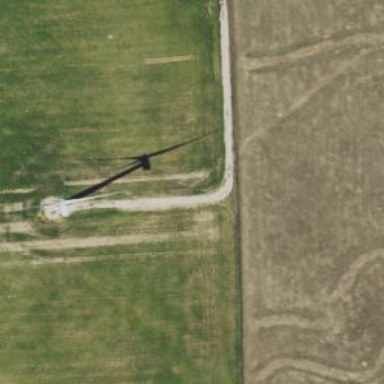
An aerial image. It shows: Road leading to wind farm area designated for service vehicles.